Field crop: tomato
Growth stage: 1
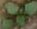
Species: solanum